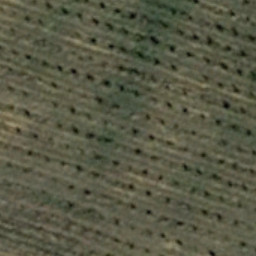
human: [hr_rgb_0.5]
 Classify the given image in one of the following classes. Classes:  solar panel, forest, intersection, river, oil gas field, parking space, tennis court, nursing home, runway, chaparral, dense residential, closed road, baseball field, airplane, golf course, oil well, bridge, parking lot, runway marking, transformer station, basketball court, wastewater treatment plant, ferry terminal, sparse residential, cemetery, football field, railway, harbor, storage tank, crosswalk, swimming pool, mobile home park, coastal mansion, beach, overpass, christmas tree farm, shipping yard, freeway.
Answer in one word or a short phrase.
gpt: christmas tree farm